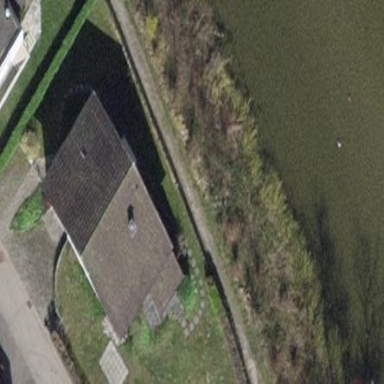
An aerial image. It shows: Detached building.